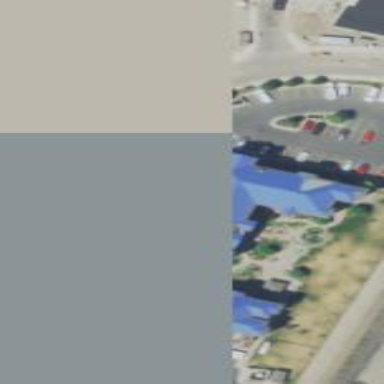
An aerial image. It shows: Hotel with gabled roof.